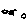
Label: bird